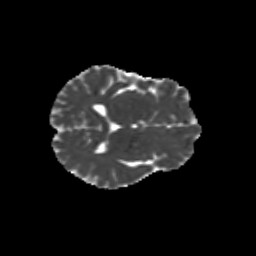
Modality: MD
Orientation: axial
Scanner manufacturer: siemens
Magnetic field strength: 3 T
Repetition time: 9.2 s
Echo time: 0.084 s